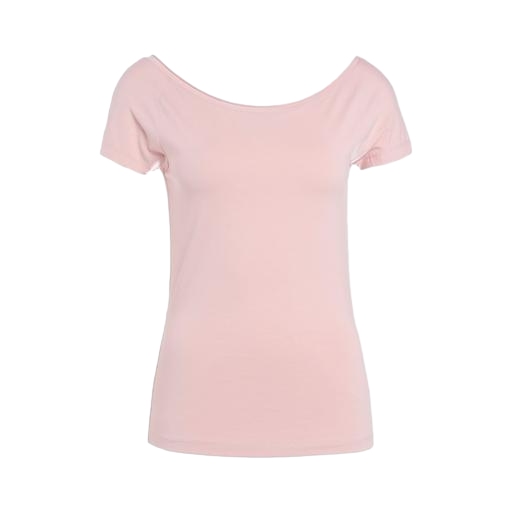
pink british boat neck tee, pink tencel lyocell ballet neck top, pink curve t-shirt body, white background